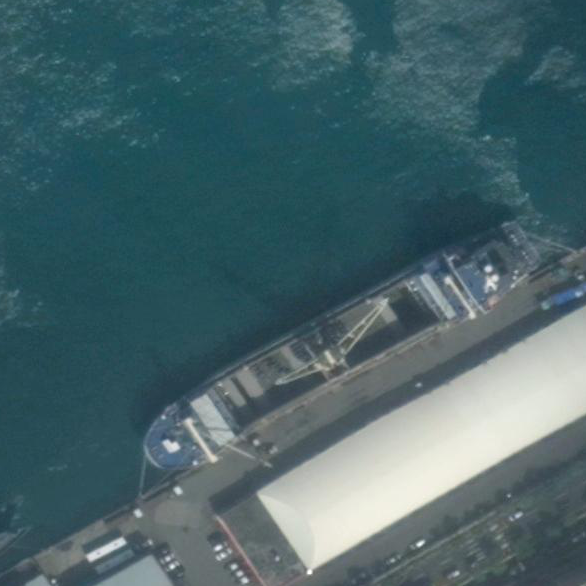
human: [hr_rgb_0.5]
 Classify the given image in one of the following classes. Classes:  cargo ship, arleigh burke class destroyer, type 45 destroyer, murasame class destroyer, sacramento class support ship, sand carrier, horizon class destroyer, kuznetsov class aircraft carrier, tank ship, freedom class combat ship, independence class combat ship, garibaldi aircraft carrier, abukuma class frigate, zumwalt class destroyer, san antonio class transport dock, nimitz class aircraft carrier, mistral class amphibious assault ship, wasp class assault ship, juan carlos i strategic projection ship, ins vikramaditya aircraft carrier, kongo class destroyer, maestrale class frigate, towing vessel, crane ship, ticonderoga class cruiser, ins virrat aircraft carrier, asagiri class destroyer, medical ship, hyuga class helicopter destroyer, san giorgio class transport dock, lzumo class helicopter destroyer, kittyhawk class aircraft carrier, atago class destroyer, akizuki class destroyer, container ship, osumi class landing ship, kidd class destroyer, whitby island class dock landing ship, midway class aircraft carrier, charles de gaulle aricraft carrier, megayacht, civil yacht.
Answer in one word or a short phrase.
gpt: Cargo ship